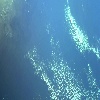
Label: water